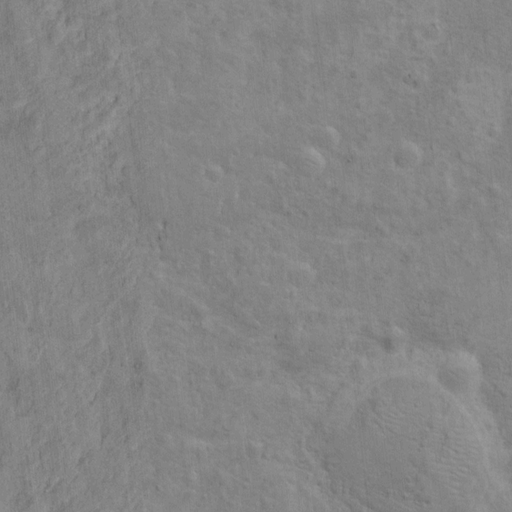
Classes present: Background